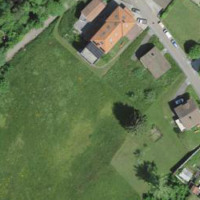
EUNIS habitat code: 55
Species observed at this site:
Prunus spinosa